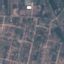
Label: Residential